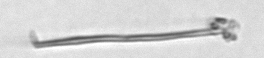
Label: fiber_TAG_external_detritus